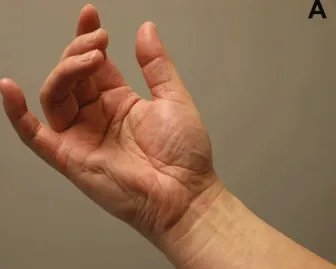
(A) Characteristic furrowing of the hypothenar eminence seen in our patient with palmaris brevis syndrome.
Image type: medical_photograph (other_medical_photograph)